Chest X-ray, PA view. Patient: 8 years old, sex M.
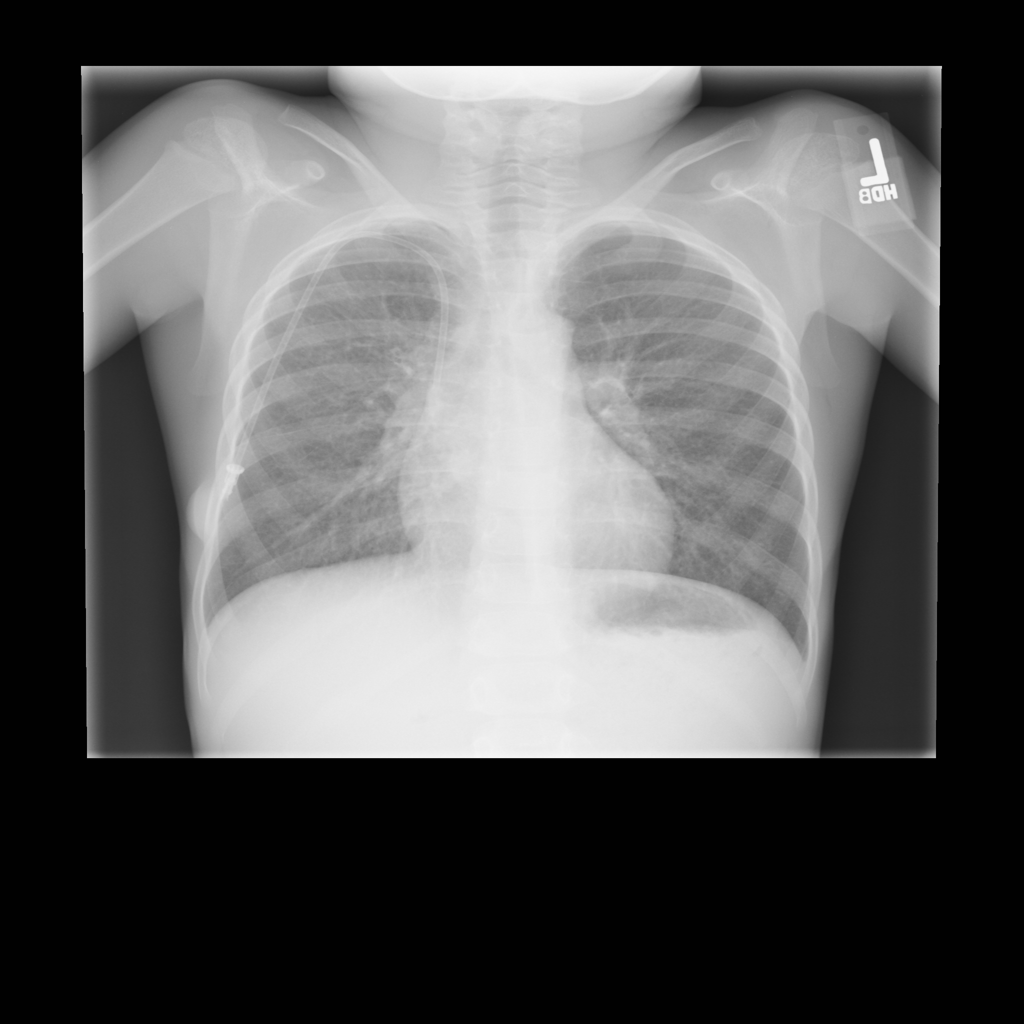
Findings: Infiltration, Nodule